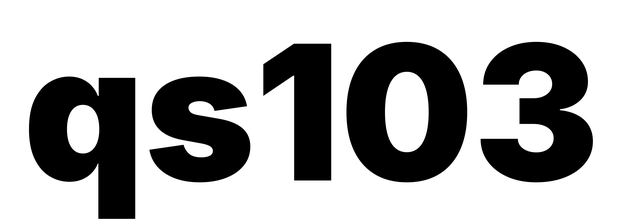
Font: Inter_Black